Question: Here is a screenshot of a thumbnail grid. I want to move the gray border to be below the price and aligned consistently across all products. For example, the first product has a short title so the price appears on line 2. For the second product, price appears on line 3. I want the border below line 3 for all products.

Here is my html.erb
'''
<div class="center">
<div class="row">
<% @listings.each do |listing| %>
<div class="col-md-3 col-xs-6">
<div class="thumbnail" >
<%= link_to image_tag(listing.image.url(:medium), class: "img-responsive aspect"), listing %>
</div>
<div class="caption">
<h3><%= listing.name %></h3>
<p><%= number_to_currency(listing.price) %></p>
</div>
</div>
<% end %>
</div>
</div>
'''
Here is my css: Note that when I move the 'border-bottom' from the thumbnail class to the caption class, the borders don't align consistently due to the variation in the length of product titles.
'''
.thumbnail
{
display: block;
width: 100%;
position: relative;
height: 0;
padding: 80% 0 0 0;
overflow: hidden;
border: none;
border-bottom: 1px solid lightgray;
}
img
{
position: absolute;
display: block;
max-width: 100%;
max-height: 100%;
left: 0;
right: 0;
top: 3px;
bottom: 5px;
}
.caption {
h3 {
font-size: 17px;
margin: 2px;
}
p {
font-size: 15px;
margin: 0px;
}
position: relative;
top: -10px;
}
'''
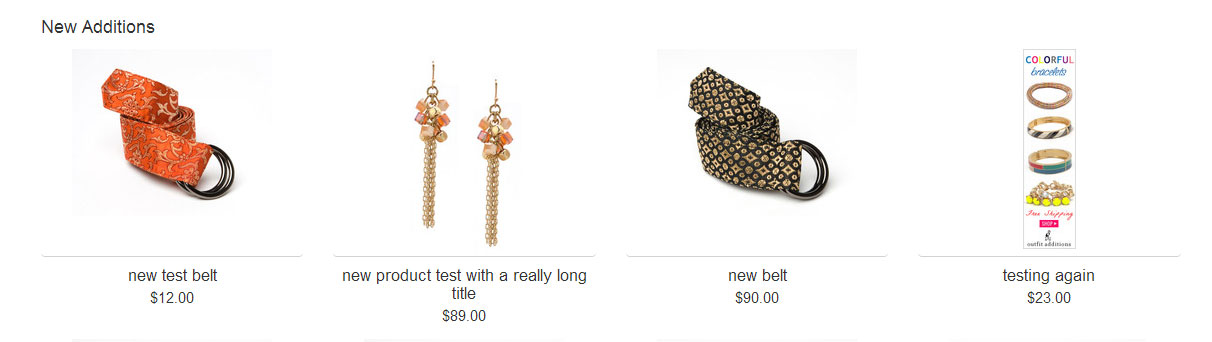
Answer: You need to calculate height of each container after loading the DOM, then adjust height of every container based on the height of the tallest object. The only way to acheive this is with JS.
Here's a useful plugin: <URL>
I don't recommend setting a fixed height. This limits you if you are not using a fixed width layout and is the easy way out. It also is not professional in my opinion.